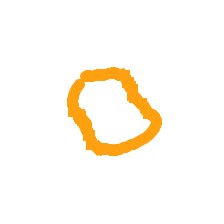
Shape: circle